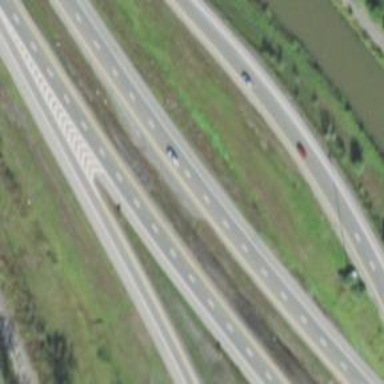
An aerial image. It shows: View of motorway.